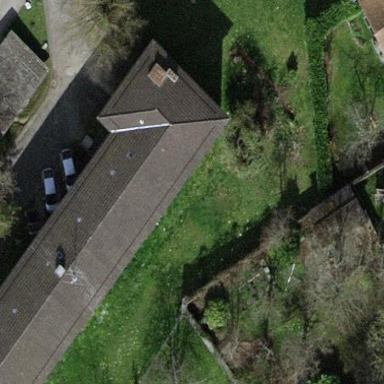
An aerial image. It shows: Garden enclosed by fence.